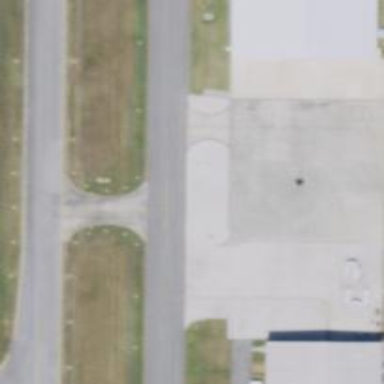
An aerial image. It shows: View of taxiway at the airport.